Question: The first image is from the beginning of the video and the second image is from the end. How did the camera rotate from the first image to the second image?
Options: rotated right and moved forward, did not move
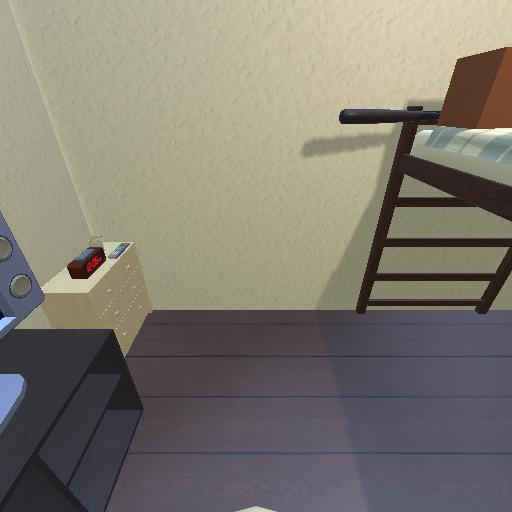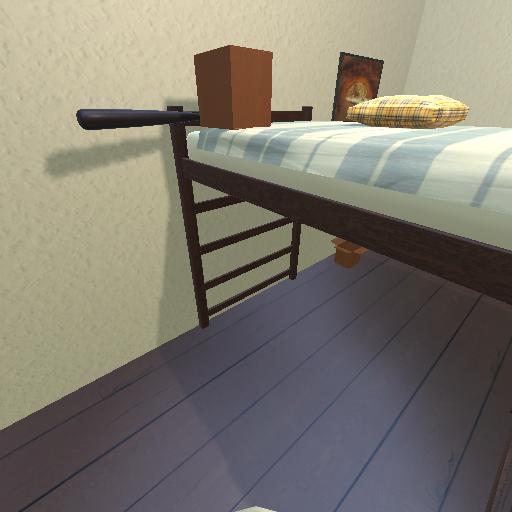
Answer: rotated right and moved forward